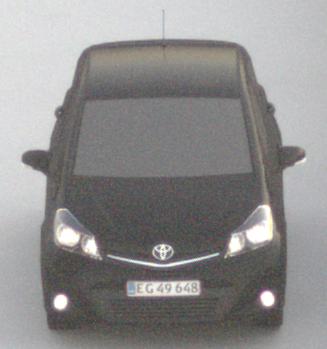
Make: Toyota
Model: Yaris 1.0
Detailed model: Yaris (XP9)
Model produced from: 2009/01
Model produced until: 2010/10
Doors: 3
Color: black
Road condition: dry road
Daytime: sunrise or sunset
Contrast: low contrast